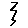
Label: zigzag